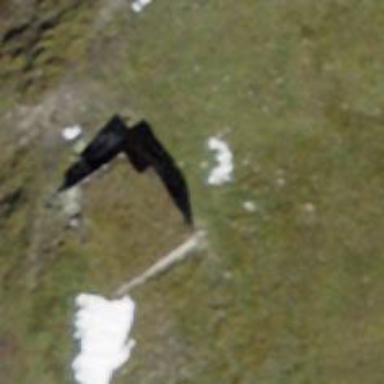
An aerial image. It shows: Military bunker for protection and defense.